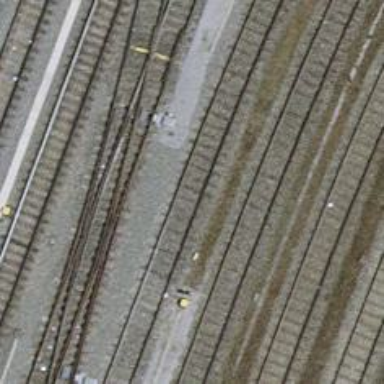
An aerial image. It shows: Railway siding with rails.